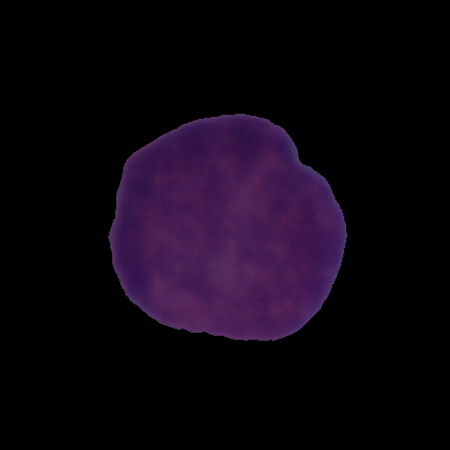
Label: cancer